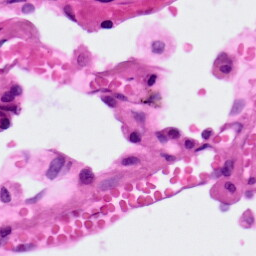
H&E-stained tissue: Lung